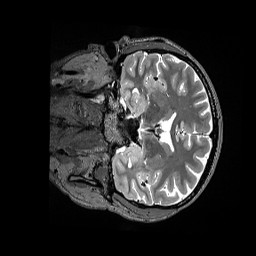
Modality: T2w
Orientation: coronal
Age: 33
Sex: female
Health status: ill
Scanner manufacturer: siemens
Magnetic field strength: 3 T
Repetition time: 3.2 s
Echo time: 0.564 s